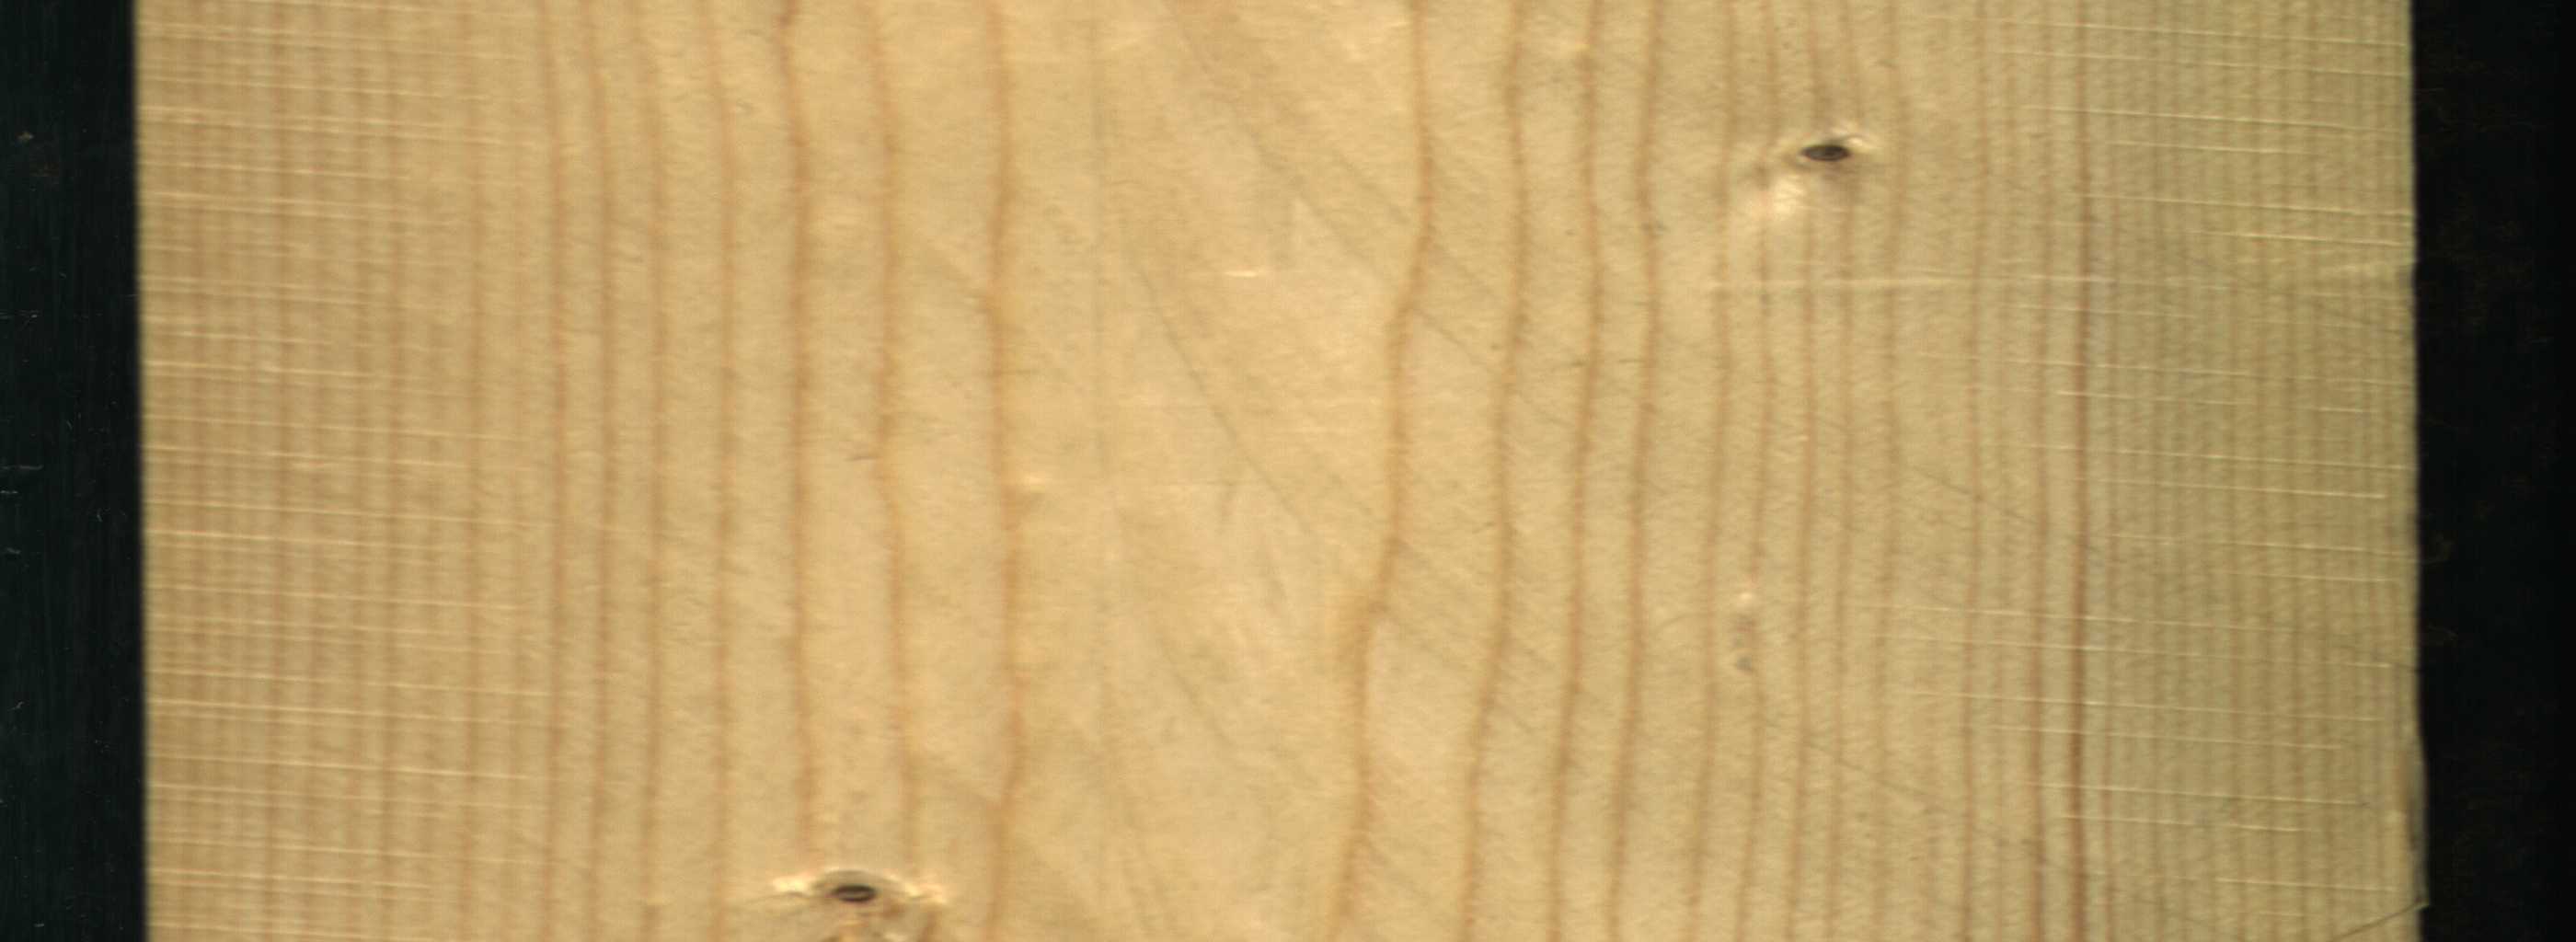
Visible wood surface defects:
Live_Knot
Live_Knot